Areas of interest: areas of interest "Transportation stations"
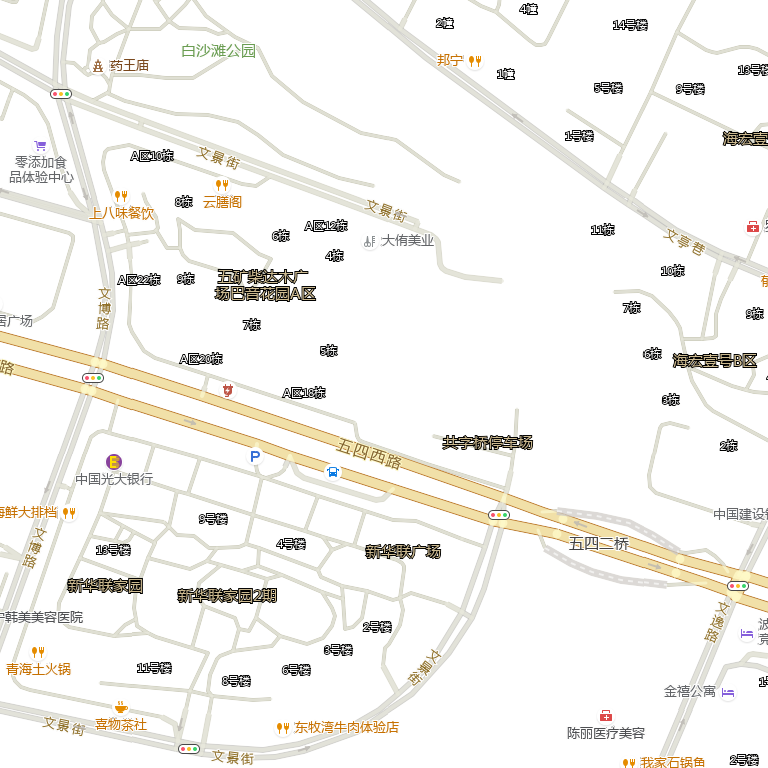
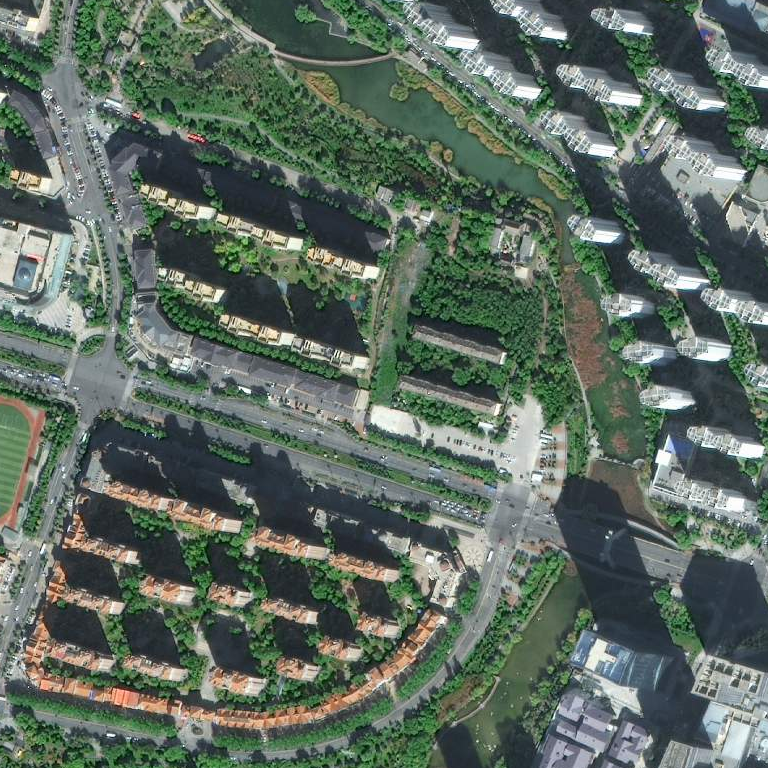